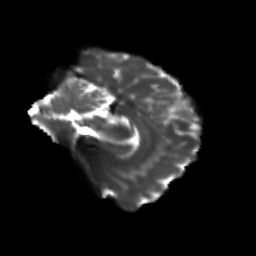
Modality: T2w
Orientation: sagittal
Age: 27
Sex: female
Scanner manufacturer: siemens
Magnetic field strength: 3 T
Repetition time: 3.5 s
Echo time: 0.113 s